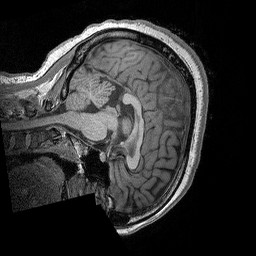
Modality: T1w
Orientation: sagittal
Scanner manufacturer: siemens
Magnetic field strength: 3 T
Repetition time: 2.3 s
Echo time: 0.00298 s